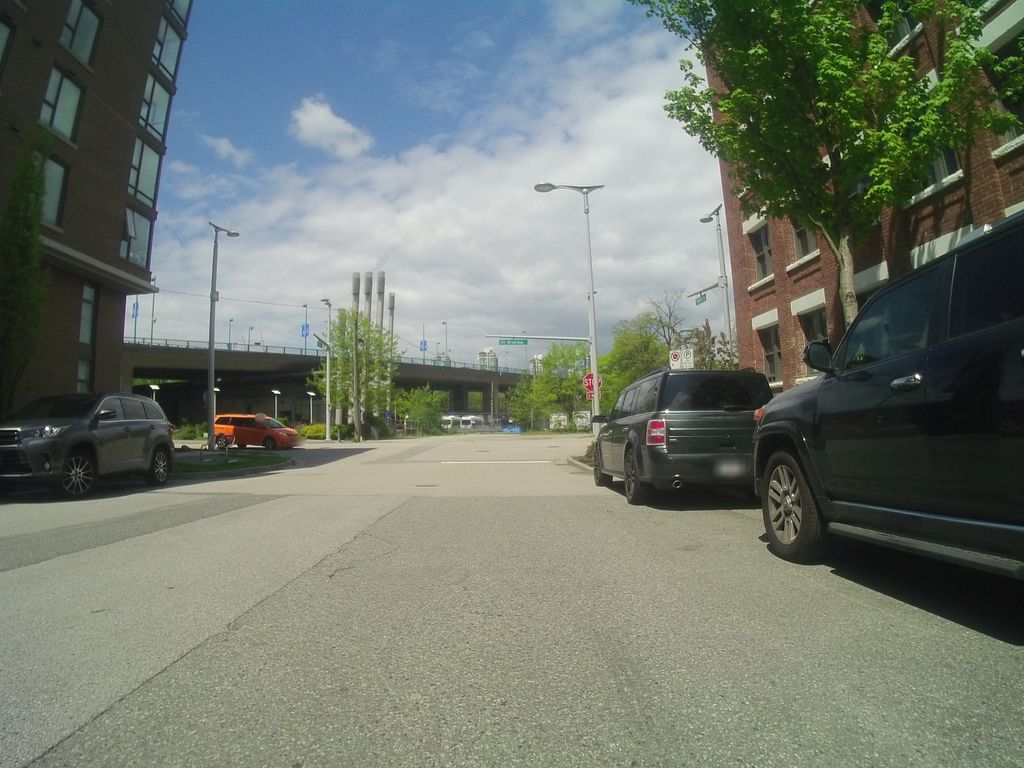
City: vancouver